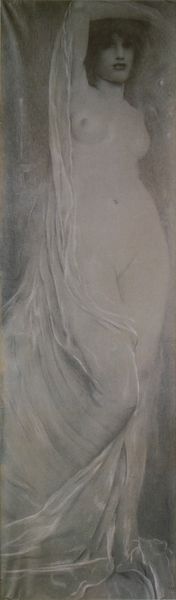
Titel: Acrasia
Künstler: Fernand Khnopff
Standort: Bruxelles
Institution: (Privatsammlung)
Schlagwörter: akt, dunkel, fuß, gemälde, hand, haut, kopf, körper, nackt, schatten, umhang, weiß, frauen, mädchen, brust, busen, frau, grau, haar, hell, kleid, kreide, licht, marmor, mund, nase, pastell, raum, schwarz, skizze, zeichnung, blick, dame, gebäude, rot, schal, schleier, tuch, hochformat, malerei, symbolismus, tanz, blond, jung, arm, arme, augen, barock, blass, falten, gesicht, lang, silber, stehen, trauer, bild, hals, hände, innenraum, portrait, porträt, vorhang, öl, auge, figur, gewand, gold, haare, pose, realismus, stehend, stoff, tücher, innen, klassizismus, tanzen, england, hübsch, lippe, lippen, locken, rosa, schön, seide, zart, skulptur, beine, bein, brüste, füße, seitlich, modell, balett, haltung, studie, tüll, monochrom, grisaille, jugendstil, weiblich, finster, glanz, muse, glänzend, stuck, nabel, bauch, faltenwurf, kontrapost, nackte, bauchnabel, brustwarze, erotik, geschlecht, knie, scham, transparent, transparenz, klimt, dünn, entblößt, hoch, fliessend, foto, fotografie, schimmer, hüften, nacktheit, offen, münchen, kohle, schönheit, steht, form, schwarz-weiss, jugenstil, stich, gespenst, leinwand, stand, allegorie, kunst, göttin, james, reduziert, österreich, photo, ganzfigur, villa, angewinkelt, hüfte, manierismus, mystisch, schmollmund, achsel, böcklin, vision, durchsichtig, bleich, hochkant, präraffaeliten, venus, leicht, leuchtend, seidentuch, spielbein, standbein, verhüllt, sünde, villa stuck, khnopff, franz von stuck, rundung, art deco, mucha, schutz, franz stuck, bund, schimmernd, femme fatal, garu, schals, unschuld, quelle, pur, vertikal, blöße, grafit, nippel, titten, eingehüllt, bleiweiß, hare, whistler, spinnweben, hochformatig, portröt, schamlos, belgien, vampir, gustav klimt, ganzkörperportrait, seiden, kung, speigel, aktporträt, burst, posiert, längsformat, aktportrait, albumigraphie, armm, bussen, fura, gazee, gemme fatale, münchedn, vertikalschwarz, 19. jahrhundert, 1905, tfrau, funek